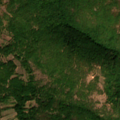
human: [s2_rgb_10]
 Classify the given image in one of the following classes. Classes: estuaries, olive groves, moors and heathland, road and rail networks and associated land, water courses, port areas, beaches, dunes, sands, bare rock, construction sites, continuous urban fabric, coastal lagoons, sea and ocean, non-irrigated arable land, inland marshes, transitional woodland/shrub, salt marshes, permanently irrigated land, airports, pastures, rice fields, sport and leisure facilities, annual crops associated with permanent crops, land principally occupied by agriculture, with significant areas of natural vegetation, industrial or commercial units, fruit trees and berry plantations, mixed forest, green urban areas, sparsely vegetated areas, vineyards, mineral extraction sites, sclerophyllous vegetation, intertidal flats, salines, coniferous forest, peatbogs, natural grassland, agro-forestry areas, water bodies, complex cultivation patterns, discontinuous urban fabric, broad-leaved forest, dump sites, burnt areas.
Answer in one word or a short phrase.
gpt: pastures, broad-leaved forest, transitional woodland/shrub